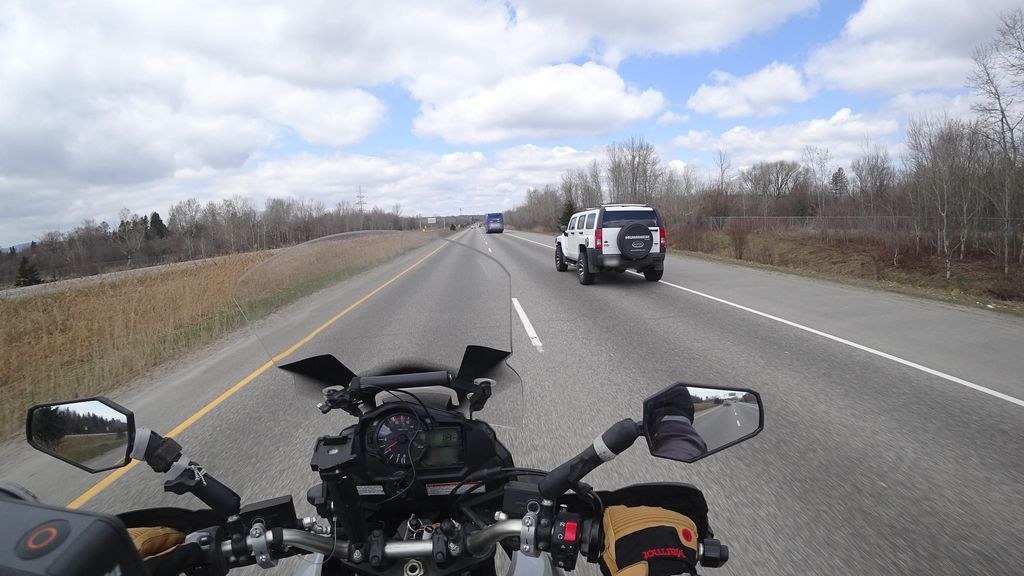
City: quebec_city